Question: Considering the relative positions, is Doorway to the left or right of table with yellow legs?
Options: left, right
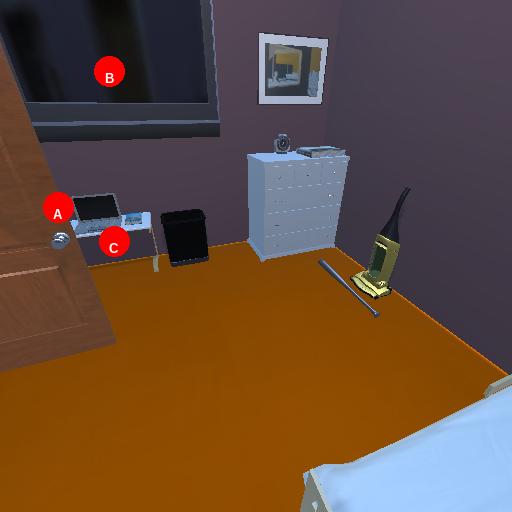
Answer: left